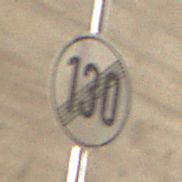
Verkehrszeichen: EndeGeschwindigkeit130
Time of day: Midday
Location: Roofed (Tunnel)
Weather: NotSpecified
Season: NotSpecified
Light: Natural